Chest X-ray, PA view. Patient: 65 years old, sex M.
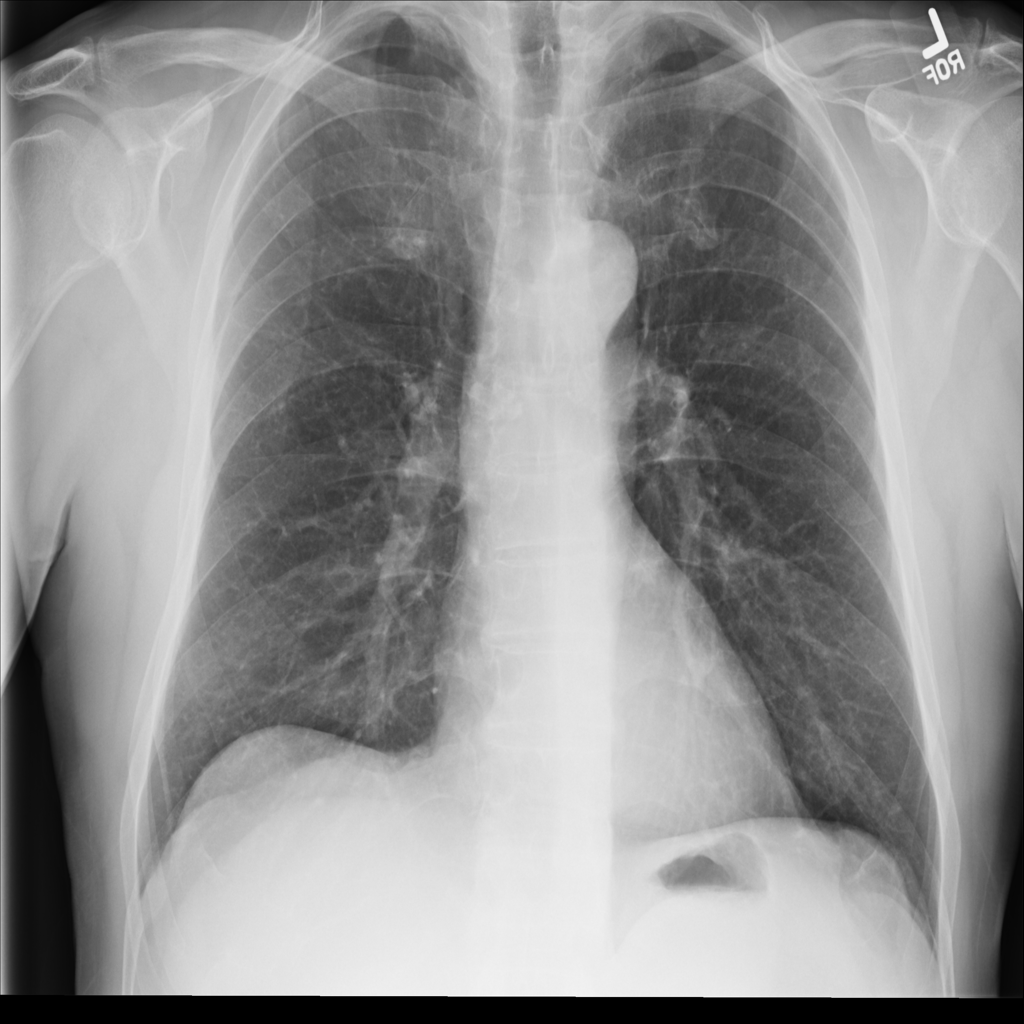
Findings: No Finding